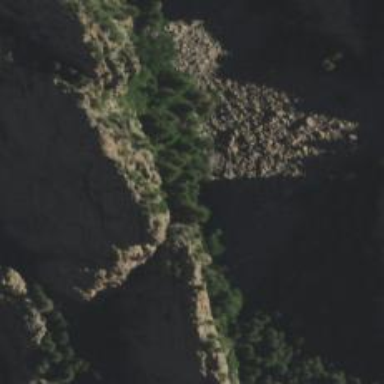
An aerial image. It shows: Cliff in nature.